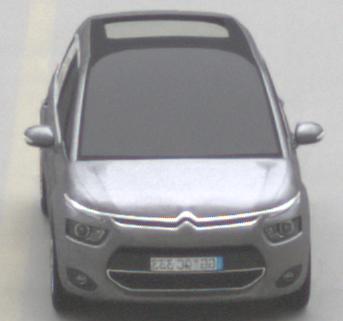
Make: Citroen
Model: Grand C4 Picasso VTi 120
Detailed model: Grand C4 Picasso (II)
Model produced from: 2013/10
Model produced until: 2015/02
Doors: 5
Color: gray
Road condition: dry road
Daytime: morning or afternoon
Contrast: low contrast